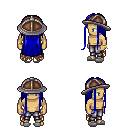
a pixel art fantasy rpg character, male body template, human, tanned skin, brown tattered cape, metal pants, blue extra-long hairstyle, chain helm, bracelets, white slippers, four views (front, back, left, right), 2x2 character sprite sheet, small pixel art, hard edges, no anti-aliasing